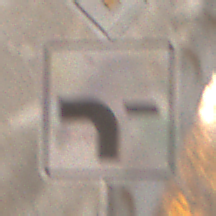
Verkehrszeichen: VerlaufVorfahrtsstrasse6
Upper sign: Vorfahrtsstrasse
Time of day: SunriseSunset
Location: Roofed (Suburban)
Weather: Clear
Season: NotSpecified
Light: Natural